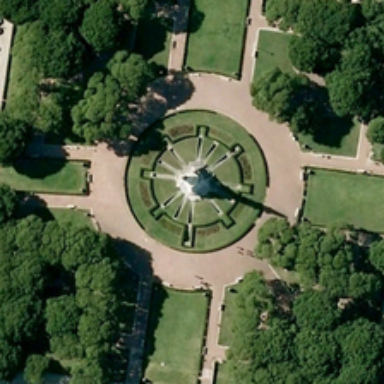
Many green trees are in a square square with a circle center .